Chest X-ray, PA view. Patient: 45 years old, sex F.
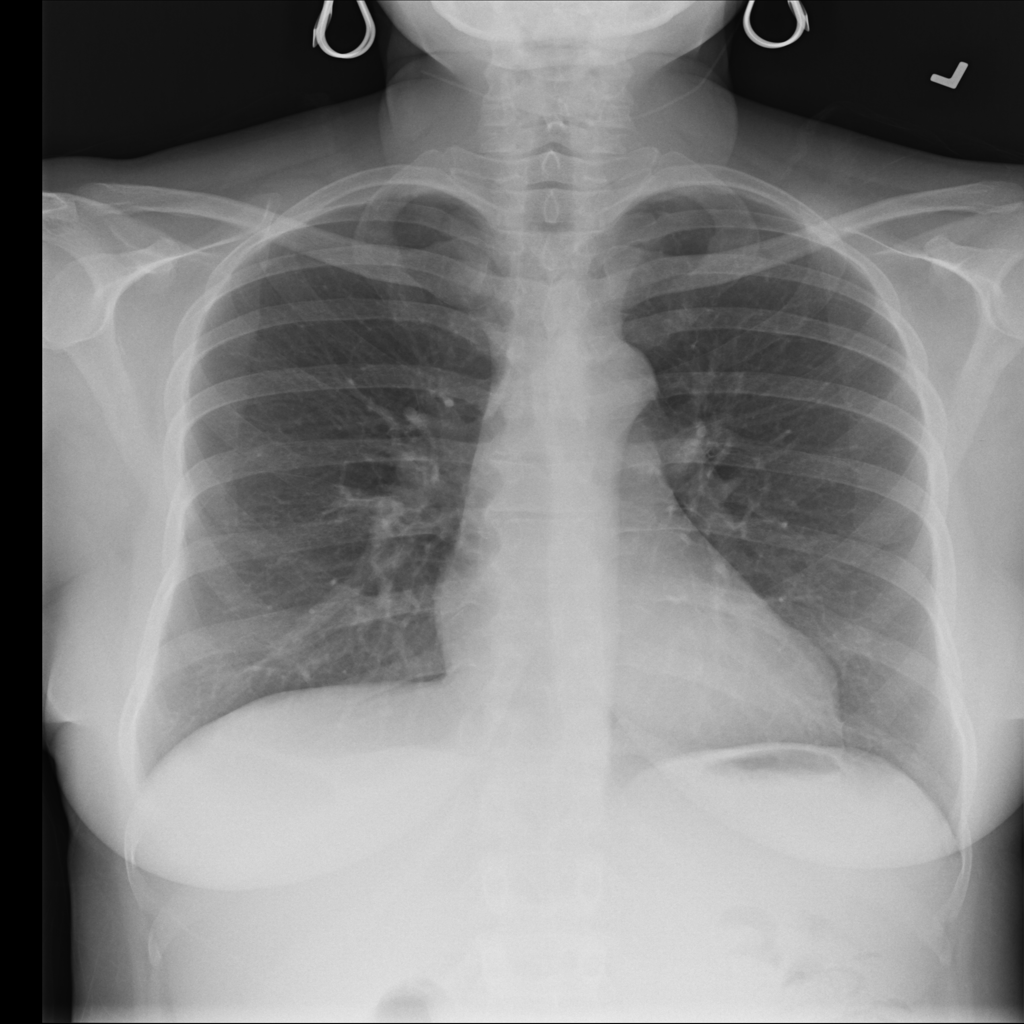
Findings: No Finding